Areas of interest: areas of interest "Clothing, Shoes, Hats and Leather Goods Store"
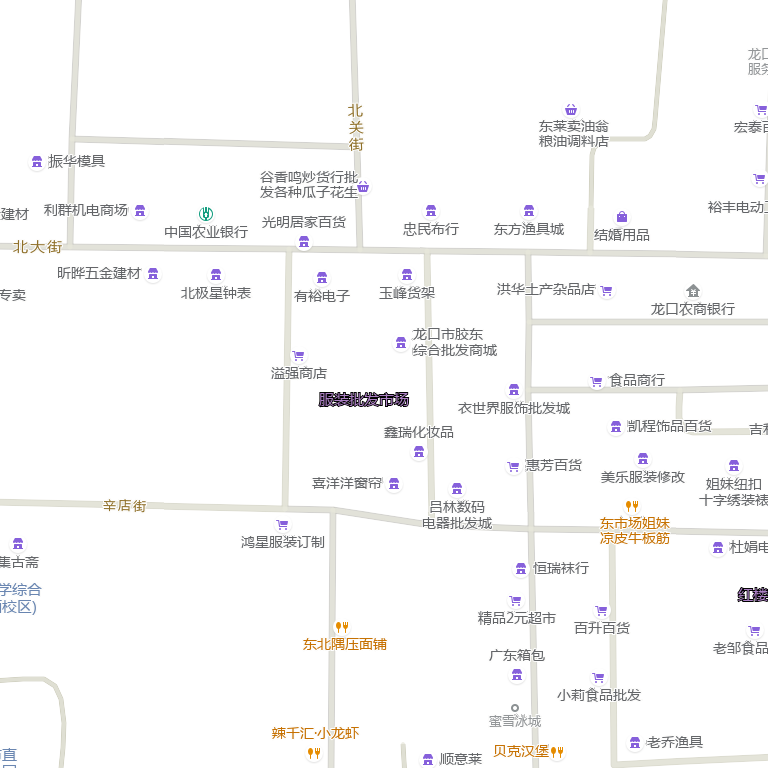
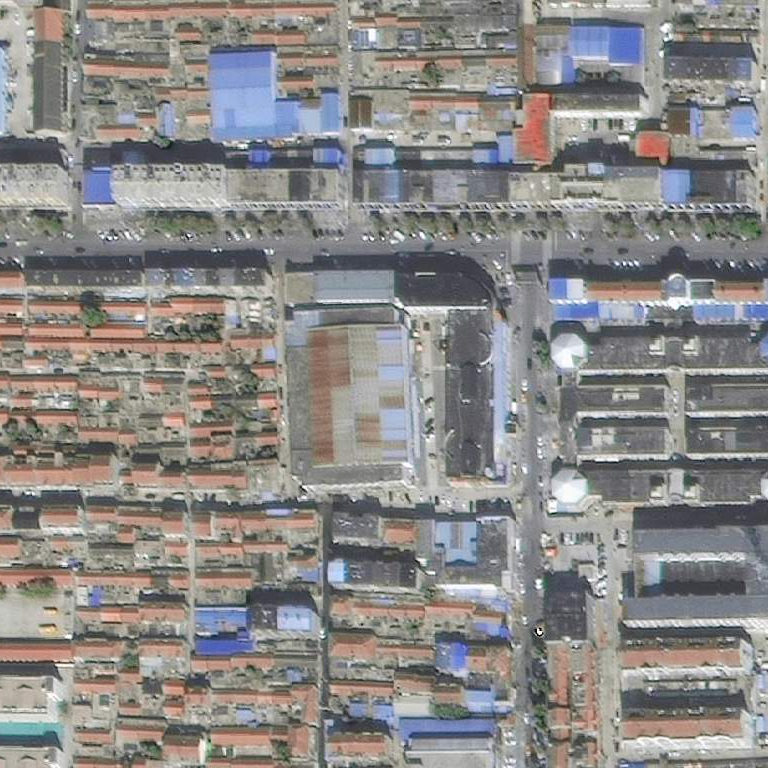